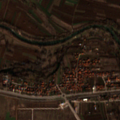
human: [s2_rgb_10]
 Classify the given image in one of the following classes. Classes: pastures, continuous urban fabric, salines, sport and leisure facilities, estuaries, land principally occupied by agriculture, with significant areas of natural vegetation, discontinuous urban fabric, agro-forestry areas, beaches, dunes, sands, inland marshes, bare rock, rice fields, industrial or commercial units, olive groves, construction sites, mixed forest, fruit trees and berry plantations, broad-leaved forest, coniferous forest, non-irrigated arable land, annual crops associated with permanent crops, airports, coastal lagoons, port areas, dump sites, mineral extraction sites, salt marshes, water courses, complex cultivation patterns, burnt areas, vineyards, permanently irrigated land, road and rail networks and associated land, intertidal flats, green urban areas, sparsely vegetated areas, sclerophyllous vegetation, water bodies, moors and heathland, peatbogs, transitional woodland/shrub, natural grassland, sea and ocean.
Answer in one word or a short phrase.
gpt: discontinuous urban fabric, non-irrigated arable land, complex cultivation patterns, land principally occupied by agriculture, with significant areas of natural vegetation